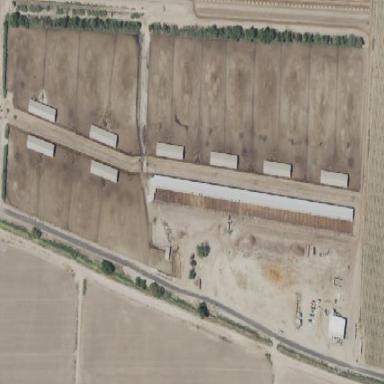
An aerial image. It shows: Farmyard area.